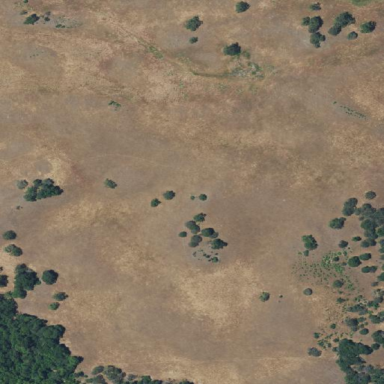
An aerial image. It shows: Beautiful meadow.